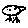
Label: bird